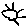
Label: sun